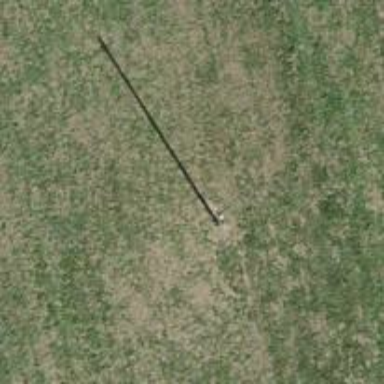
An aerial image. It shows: Power pole.